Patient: sex F, age 38
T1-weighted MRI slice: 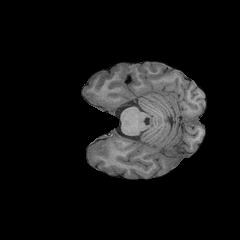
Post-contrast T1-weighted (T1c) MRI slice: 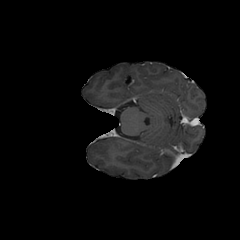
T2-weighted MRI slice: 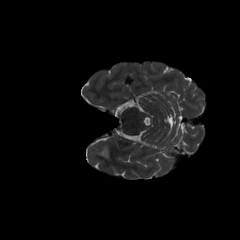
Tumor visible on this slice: yes
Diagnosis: Astrocytoma, IDH-mutant
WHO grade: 3